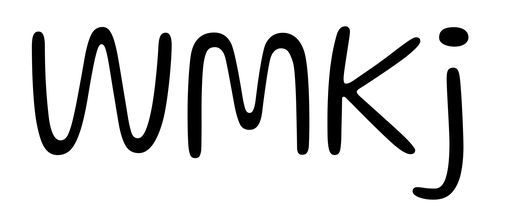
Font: Gluten_ExtraLight